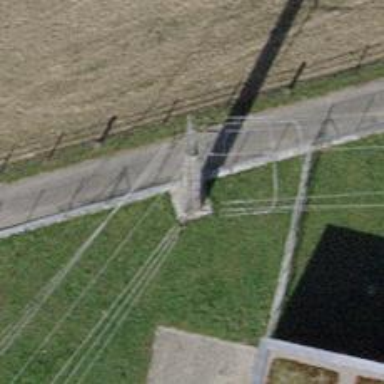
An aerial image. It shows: Power line is depicted.